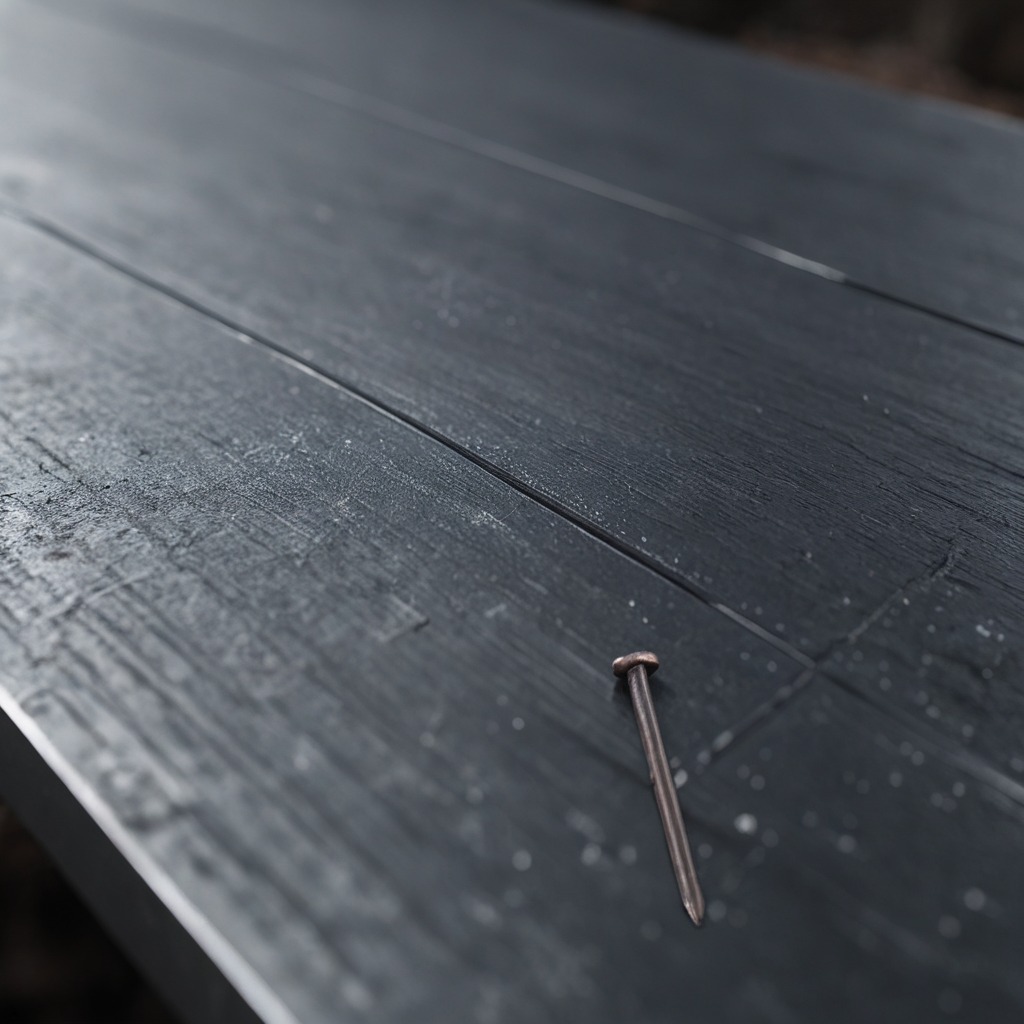
An iron nail is lying on the cold steel table in a mining workshop.